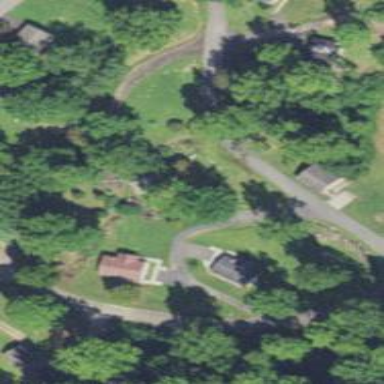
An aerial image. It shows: Asphalt path with excellent trail visibility.